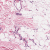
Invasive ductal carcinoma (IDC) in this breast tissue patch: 0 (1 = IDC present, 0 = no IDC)